Question: I have to do display time with opportunity to edit it.
I used Mysql DB and this columns has type.
But some trouble is that it is displayed 'DATE TIME':
> 2014-04-02 00:00:00.0
It looks at browser:

I want to truncate time.
Here is snippet from :
'''
<head>
<title>Project info</title>
<jsp:include page="header.jsp" />
<link rel="stylesheet" href="//code.jquery.com/ui/1.10.4/themes/smoothness/jquery-ui.css">
<script src="//code.jquery.com/jquery-1.9.1.js"></script>
<script src="//code.jquery.com/ui/1.10.4/jquery-ui.js"></script>
<script>
$(function() {
$("#startDate").datepicker();
$("#endDate").datepicker();
});
</script>
</head>
// ...
<td>${task.startDate}</td>
<td>${task.endDate}</td>
'''
And snippet with edit options:
'''
<div class="form-group">
<span><fmt:message key="task.start"/></span>
<input class="form-control" placeholder="<fmt:message key="task.start"/>"
name="start_date-${task.taskId}" id="startDate" type="date"
value="${task.startDate}"/>
</div>
<div class="form-group">
<span><fmt:message key="task.end"/></span>
<input class="form-control" placeholder="<fmt:message key="task.end"/>"
name="end_date-${task.taskId}" id="endDate" type="date"
value="${task.endDate}"/>
</div>
'''
I easy extract it as property.
At servlet side it is parsed:
'''
Task task = taskService.getByID(id);
String name = (!ValidationUtils.isNullOrEmpty(request.getParameter("name-" + id)))
? request.getParameter("task_name-" + id) : task.getTitle();
String description = (!ValidationUtils.isNullOrEmpty(request.getParameter("task_description-" + id)))
? request.getParameter("task_description-" + id) : task.getDescription();
String state = request.getParameter("state-" + id);
int estimateTime = (request.getParameter("estimate_time-" + id) != null)
? Integer.parseInt(request.getParameter("estimate_time-" + id))
: task.getEstimateTime();
Date startDate = (request.getParameter("start_date-" + id) != null)
? new SimpleDateFormat(DATE_FORMAT).parse(request.getParameter("start_date-" + id))
: task.getStartDate();
Date endDate = (request.getParameter("end_date-" + id) != null)
? new SimpleDateFormat(DATE_FORMAT).parse(request.getParameter("end_date-" + id))
: task.getStartDate()
'''
private static final String DATE_FORMAT = "yyyy-mm-dd";
'yyyy-mm-dd'
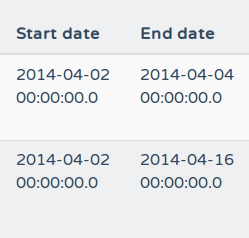
Answer: Use <URL>
'''
$(function () {
$("#startDate, #endDate").datepicker({
dateFormat: "yy-mm-dd"
});
});
'''
<URL>